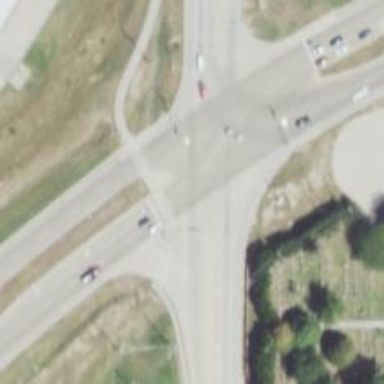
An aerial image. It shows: Path with asphalt surface and marked crossings.